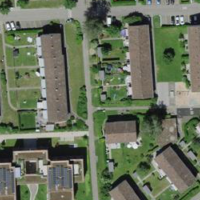
EUNIS habitat code: 55
Species observed at this site:
Sambucus nigra
Sonchus asper